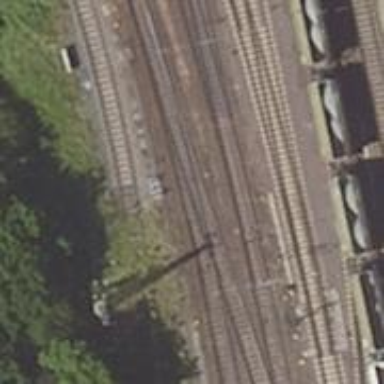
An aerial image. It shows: Railway switch.